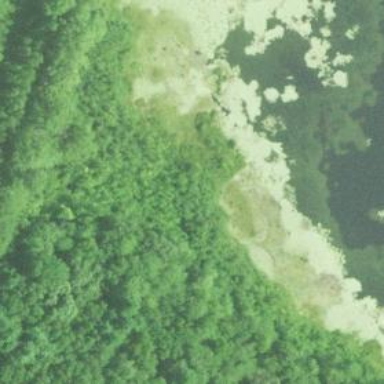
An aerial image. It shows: Swampy wetland area.